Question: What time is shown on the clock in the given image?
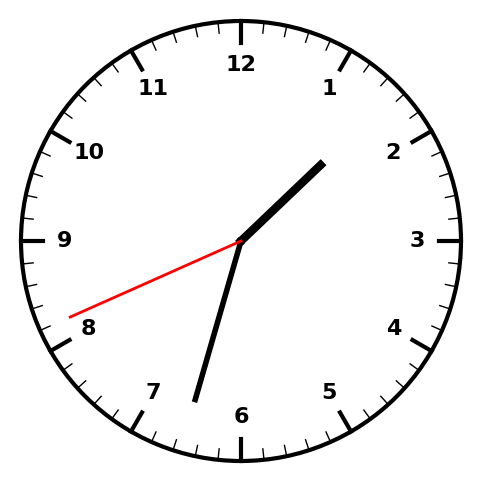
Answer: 01:32:41